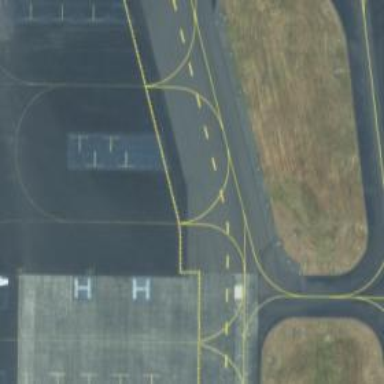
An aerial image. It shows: View of taxiway at the airport.